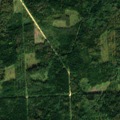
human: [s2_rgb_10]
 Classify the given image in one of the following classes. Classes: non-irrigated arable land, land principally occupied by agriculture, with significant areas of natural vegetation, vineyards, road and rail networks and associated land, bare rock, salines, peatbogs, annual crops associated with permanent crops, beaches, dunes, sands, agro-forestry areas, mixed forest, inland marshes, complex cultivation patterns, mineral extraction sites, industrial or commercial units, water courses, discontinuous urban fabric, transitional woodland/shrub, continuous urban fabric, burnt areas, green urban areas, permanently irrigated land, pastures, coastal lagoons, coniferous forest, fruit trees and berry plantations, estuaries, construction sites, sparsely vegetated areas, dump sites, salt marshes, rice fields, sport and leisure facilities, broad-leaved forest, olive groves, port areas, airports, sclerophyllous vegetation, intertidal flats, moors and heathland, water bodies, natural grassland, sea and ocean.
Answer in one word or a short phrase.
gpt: coniferous forest, transitional woodland/shrub